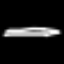
Label: pencil